Question:
How can I configure the report to make Tests be grouped by jbehave Stories in common test list? I see now way to customize reports, at least I don't find them in manuals
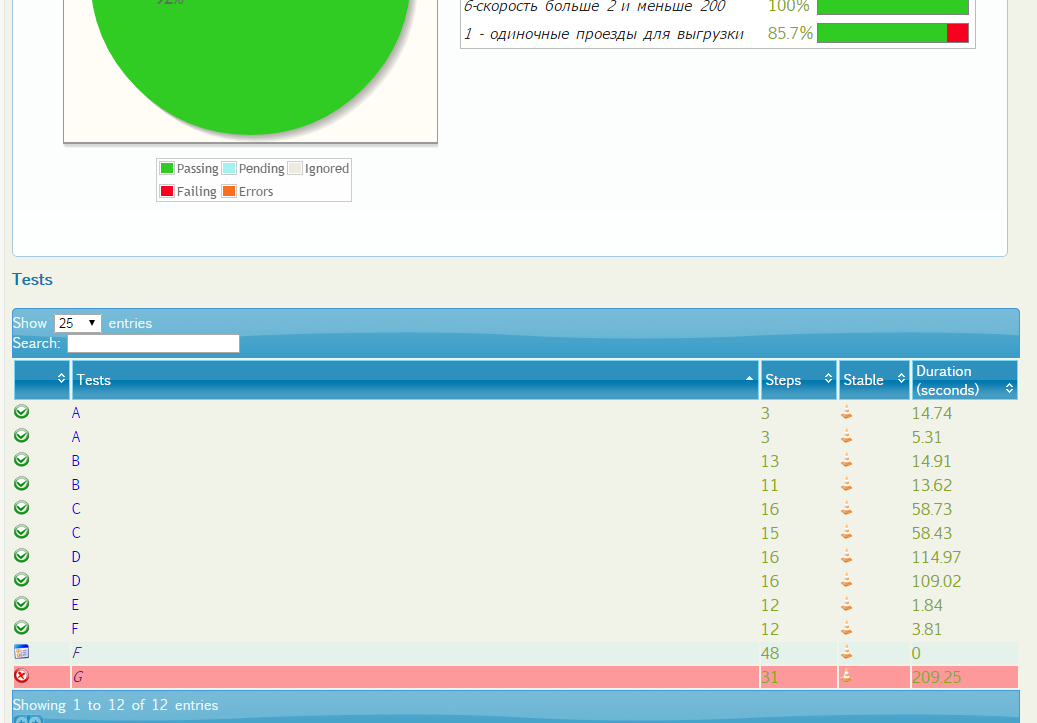
Answer: Use '@Story' and '@Feature' annotations, cf <URL>